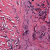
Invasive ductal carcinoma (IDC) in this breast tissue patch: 0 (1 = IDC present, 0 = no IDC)